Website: home-depot
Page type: review-order
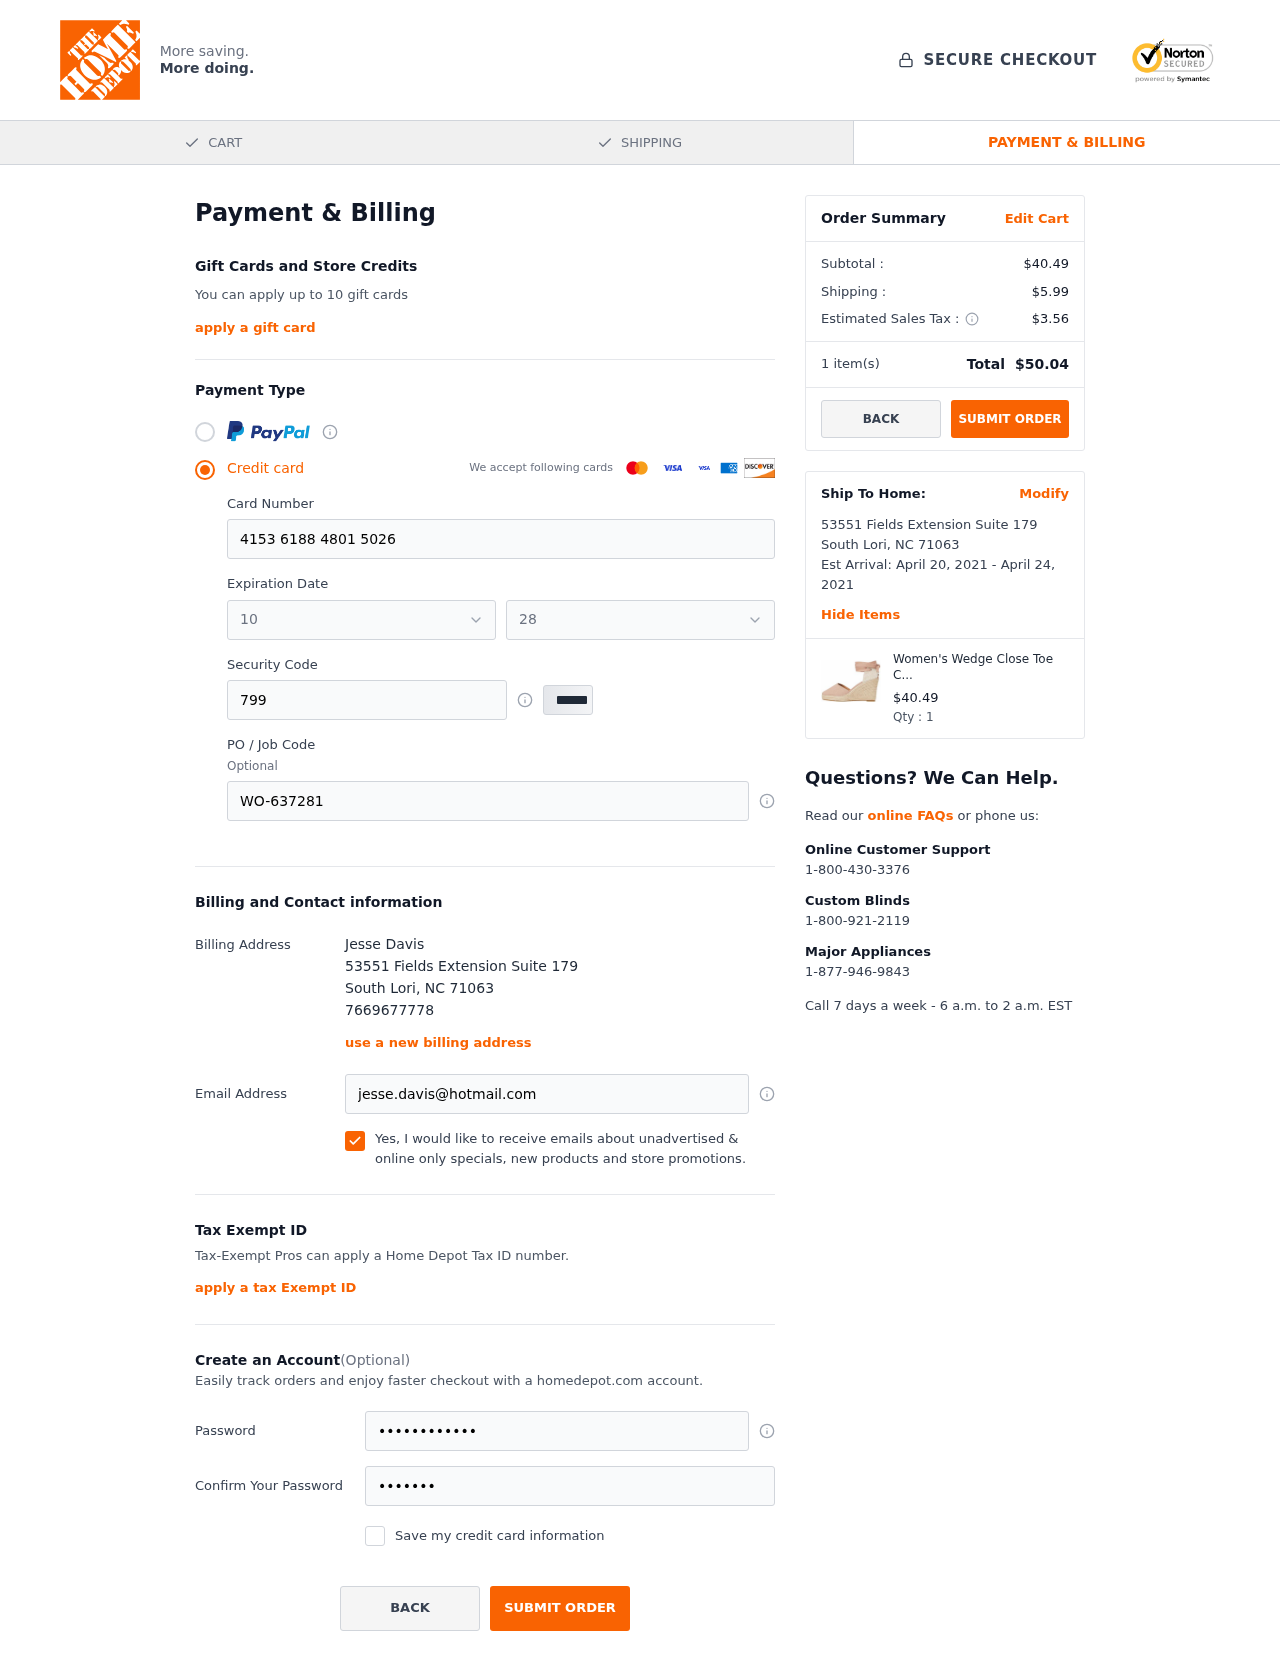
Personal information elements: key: PII_CARD_EXPIRY_MONTH
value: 10
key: PII_CARD_EXPIRY_YEAR
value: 28
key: PII_CITY
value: South Lori
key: PII_FULLNAME
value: Jesse Davis
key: PII_PHONE
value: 7669677778
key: PII_POSTCODE
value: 71063
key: PII_STATE_ABBR
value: NC
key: PII_STREET
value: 53551 Fields Extension Suite 179
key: PII_CARD_NUMBER
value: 4153 6188 4801 5026
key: PII_CARD_CVV
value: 799
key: PII_JOB_CODE
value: WO-637281
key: PII_EMAIL
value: jesse.davis@hotmail.com
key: PII_STREET2
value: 53551 Fields Extension Suite 179
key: PII_POSTCODE2
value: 71063
Product elements: key: PRODUCT1_NAME
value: Women's Wedge Close Toe Canvas Espadrille Sandal, Pink, 8 US
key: PRODUCT1_PRICE
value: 40.49
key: PRODUCT1_QUANTITY
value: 1
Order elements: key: ORDER_SUBTOTAL
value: $40.49
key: ORDER_SHIPPING_COST
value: $5.99
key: ORDER_TAX
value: $3.56
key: ORDER_NUM_ITEMS
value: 1
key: ORDER_TOTAL
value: $50.04
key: ORDER_SHIPPING_DATE
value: April 20, 2021
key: ORDER_DELIVERY_DATE
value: April 24, 2021